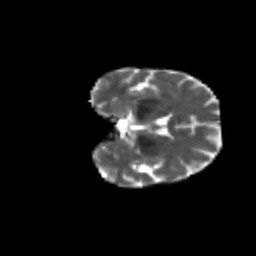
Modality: T2w
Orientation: coronal
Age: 67
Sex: female
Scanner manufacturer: siemens
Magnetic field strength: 3 T
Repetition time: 4.71 s
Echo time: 0.0906 s